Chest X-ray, PA view. Patient: 57 years old, sex F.
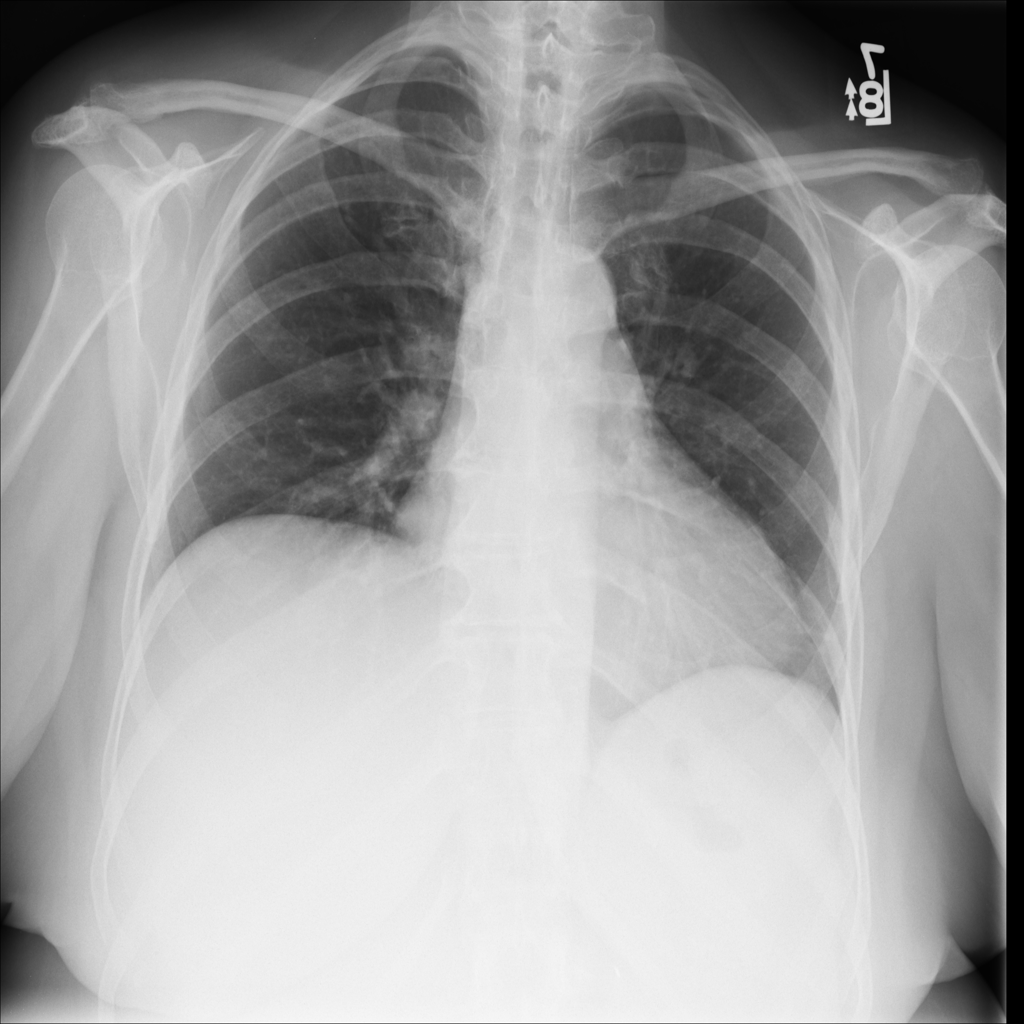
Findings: No Finding